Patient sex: M
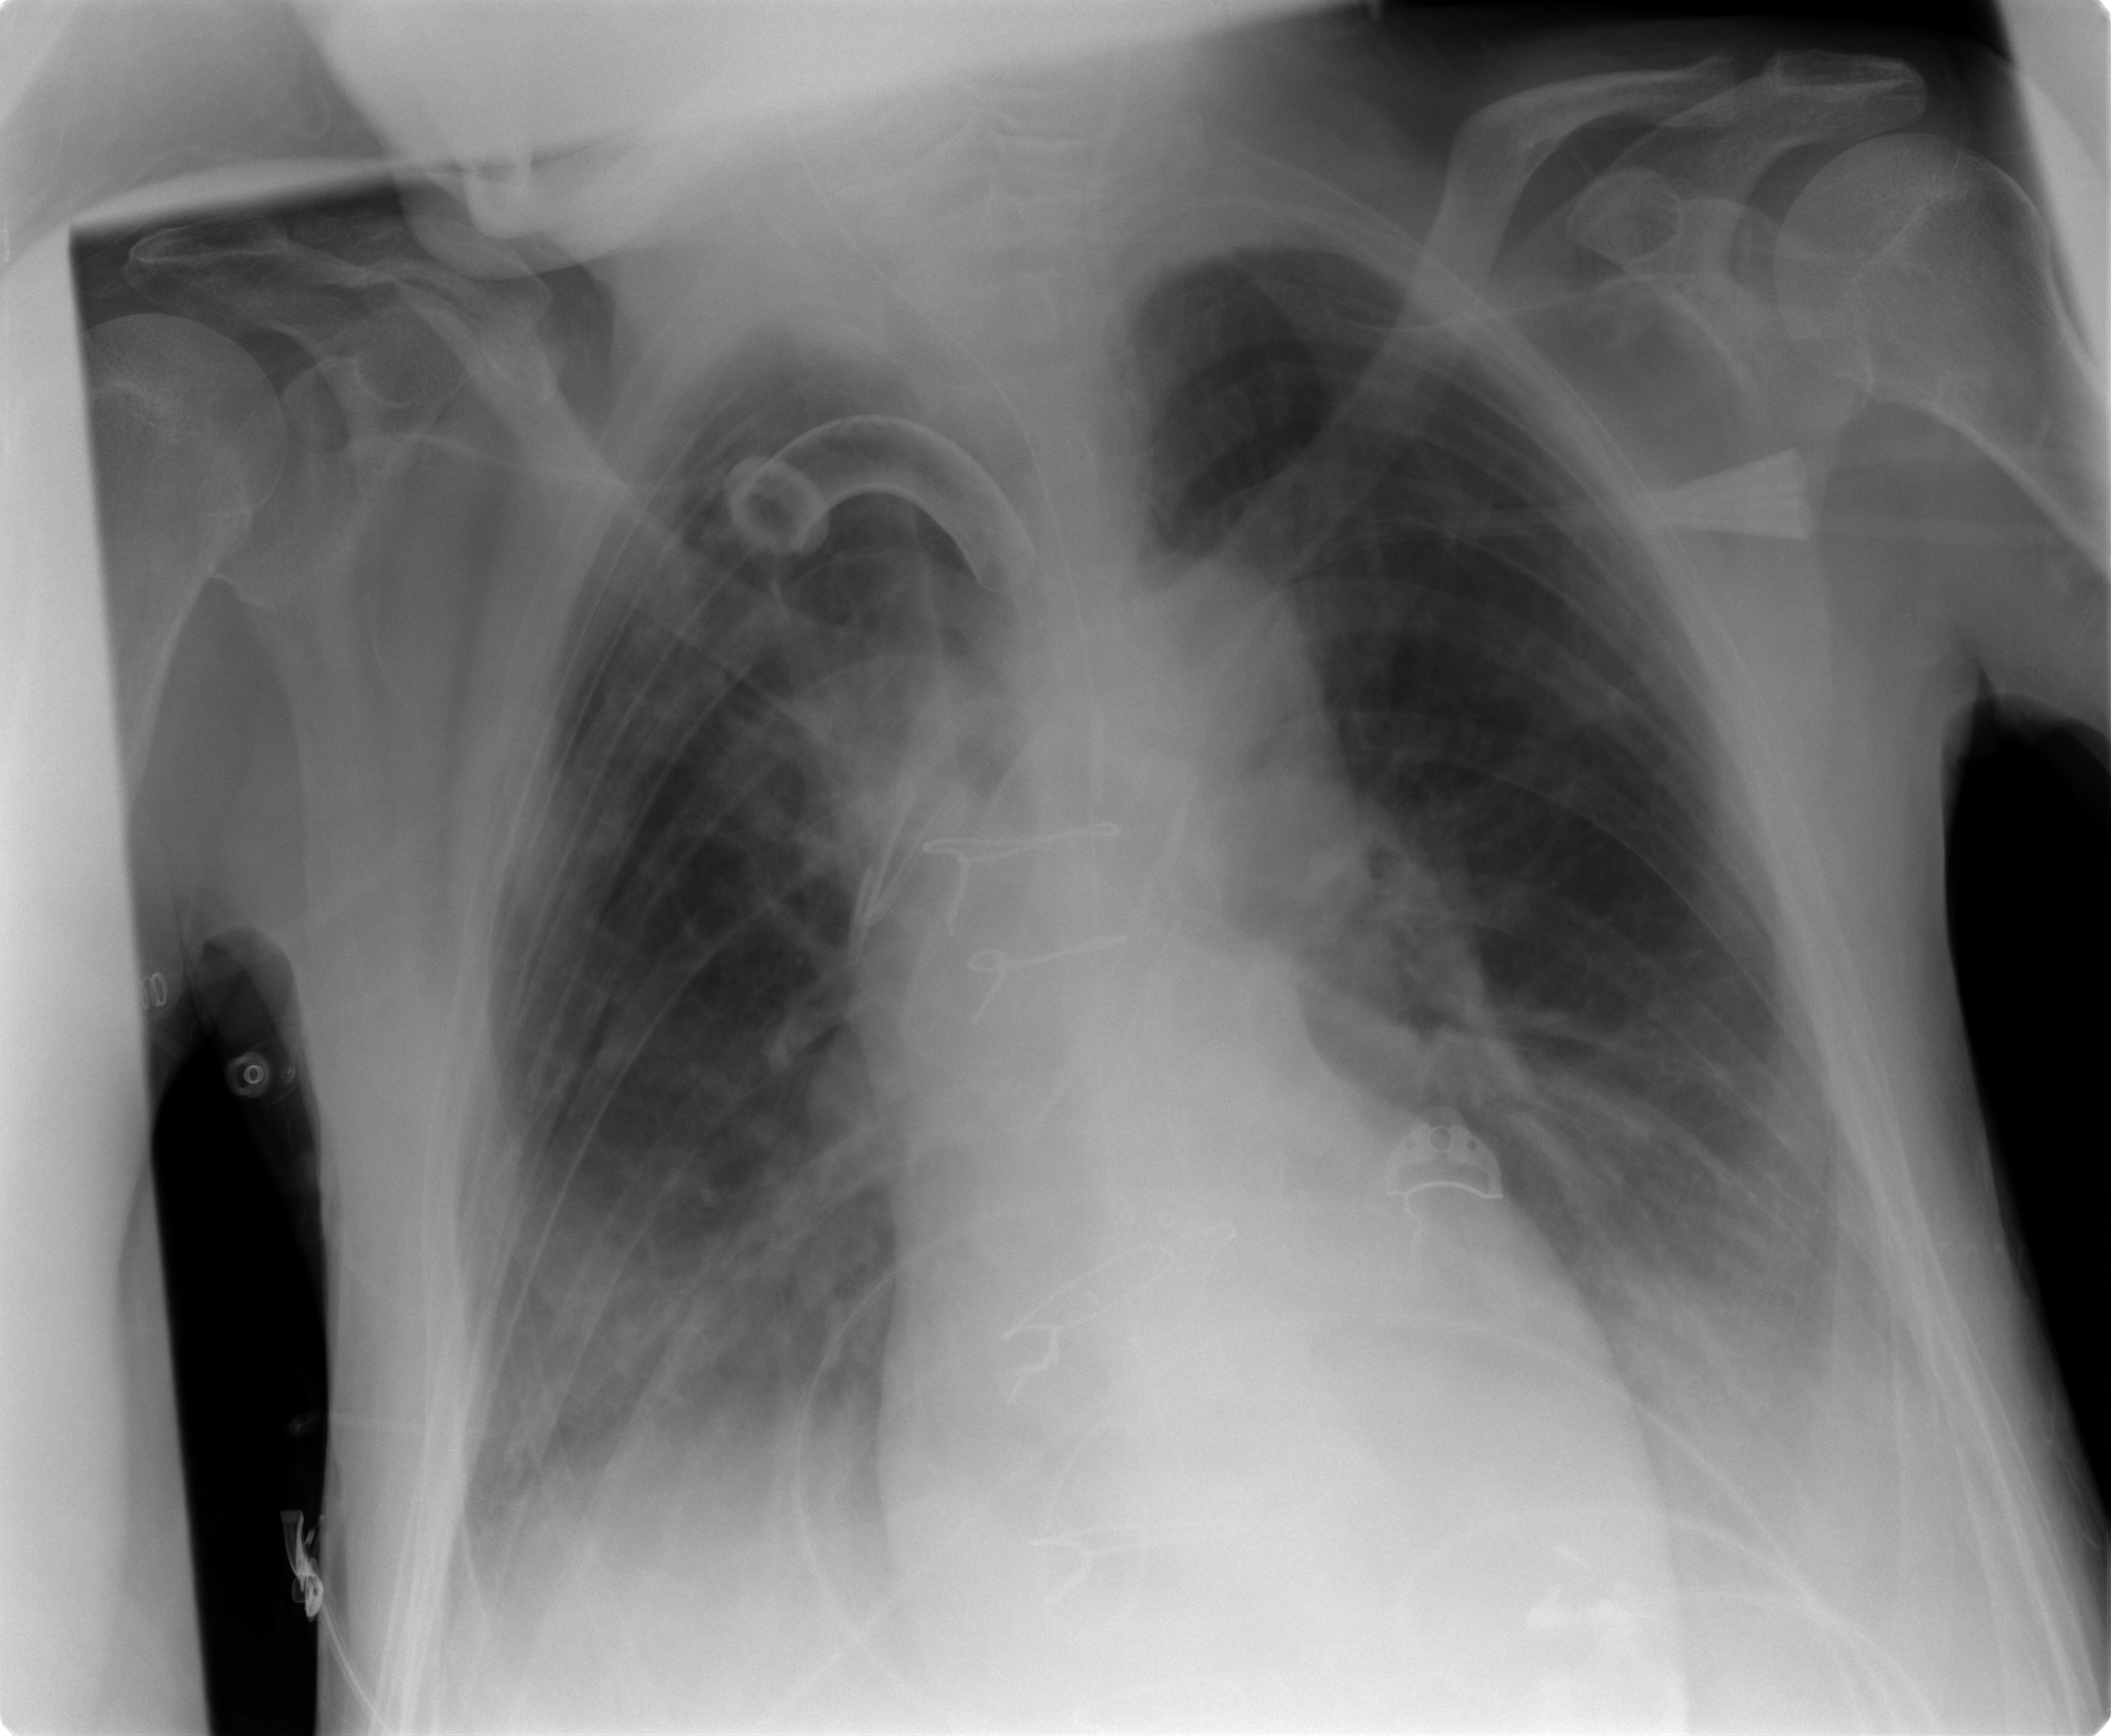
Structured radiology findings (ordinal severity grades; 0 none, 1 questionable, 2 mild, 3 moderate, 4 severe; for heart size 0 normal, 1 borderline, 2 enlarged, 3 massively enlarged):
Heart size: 0
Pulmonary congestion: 2
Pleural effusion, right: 2
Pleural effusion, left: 2
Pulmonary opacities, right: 2
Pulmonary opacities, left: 1
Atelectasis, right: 2
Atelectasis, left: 2